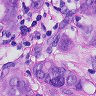
Metastatic tissue present: yes